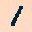
Label: 1